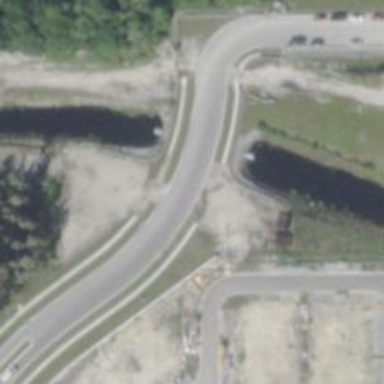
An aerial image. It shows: Culvert tunnel crossing over canal.